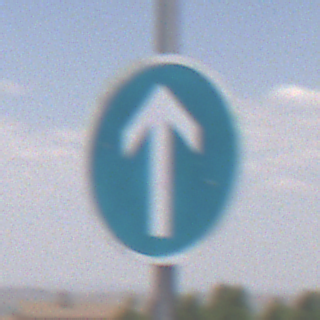
Verkehrszeichen: VorgeschriebeneFahrtrichtungGeradeaus
Umgebung: Outdoor, Nature
Tageszeit: Midday
Wetter: PartlyCloudy
Licht: Natural
Jahreszeit: NotSpecified
Kontrast: HighContrast